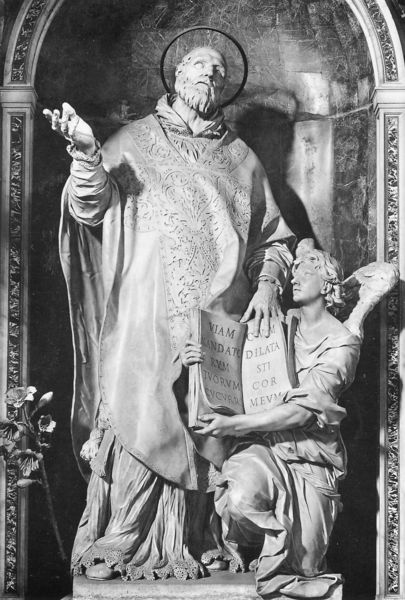
Titel: Hl. Filippo Neri mit einem Engel
Künstler: Alessandro Algardi
Standort: Rom, S. Maria in Vallicella (EU - I - Latium)
Schlagwörter: flügel, umhang, weiß, blume, grau, marmor, schwarz, rose, ornament, bart, bibel, falten, rahmen, sockel, stein, hände, kirche, figur, gewand, mantel, renaissance, engel, skulptur, statue, schrift, bogen, rundbogen, bischof, papst, inschrift, ornamente, faltenwurf, plastik, zeigen, foto, fotografie, photographie, nische, buch, torbogen, schwarzweiß, text, beten, altar, photo, heiligenschein, plastiken, statuen, kniend, knieen, mönch, heiliger, erzengel, bauplastik, latein, lateinisch, soutane, heiiliger, mein herz